Question: I'm trying to understand InstallShield (2009)/InstallScript on the fly, because I'm modifying someone else's installation script.
One of the dialogs during the installation procedure previously had one textbox on it, asking for a SQL Server instance, assuming a certain database name. Now I've just completed an enhancement enabling you to choose any database name, not just the default, and I need to add a field to this dialog so the user can input the chosen DB name. Monkey see, monkey do, just make a new control and duplicate and adapt whatever functionality the form had for the first textbox - easy enough, right?
Umm... problem here. It seems that the "SdShowDlgEdit1" form is a generic thing that gets shipped with InstallShield, and is used all over, wherever you have a dialog that needs one textbox. Change that form, and it changes everywhere that it's called... so now I have a spurious 2nd textbox appearing all over my installation wherever there was a single text box before.
Oops. Undo changes, and change the reference to "SdShowDlgEdit2", which is - you guessed it - InstallShield's standard form for dialogs needing 2 textboxes. Now that would be great.... excepting that the previous developer got there before me and added a "browse" button to that form for a place where he needed the 2nd text box to contain a folder path. I don't want that "browse" button, and I can't delete it.
So I think, why don't I create a custom form of my own, and not get under anyone else's toes? So I clone the form, rename the new instance to "EnterDbDetails", delete the "Browse" button and make the form look just right.
Then I go back into the InstallScript to redirect to "EnterDbDetails" and discover that the 'EzDefineDialog' function requires me to pass in the "Resource ID" of the form. Now what was it again... 12018... great... fill in all necessary details, compile, build, and give it a whirl. Looks lovely, all the right default values are filled into the two text boxes - but hey! Why is the browse button there? And why is the text on the labels not what I set?
Back to InstallScript, check the Resource ID - turns out that the original "SdShowDlgEdit2" also has a Resource ID of 12018. Well, that explains that nicely. Silly that InstallShield allows you to have two forms with the same ID, but whatever... So let's go back to my "EnterDbDetails" form and change the ID...

... but the Resource Identifier property is read-only!
So now I can't use any of the standard forms, and I can't use a custom form because it won't let me change the resource ID.
I am stumped. Can anyone please explain how you are supposed to do something like this, which really ought to be the simplest thing in the world?
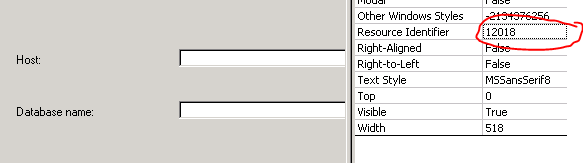
Answer: <URL>
---
Quote from the site (2015 edition) :
To create a custom dialog, you need to perform the following general steps:
1. Use the New Dialog Wizard to add a new custom dialog to your project. For more information, see Using the New Dialog Wizard to Add a New Custom Dialog to an InstallScript or InstallScript MSI Project.
2. Add controls to the dialog. For more information, see Adding a Control to a Dialog in an InstallScript or InstallScript MSI Project.
3. Create a script function that loads the dialog into memory, displays it on the screen, handles the end user's interaction with the dialog's controls, and closes the dialog when the user is finished with it. For more information, see Using InstallScript to Implement Custom Dialogs.